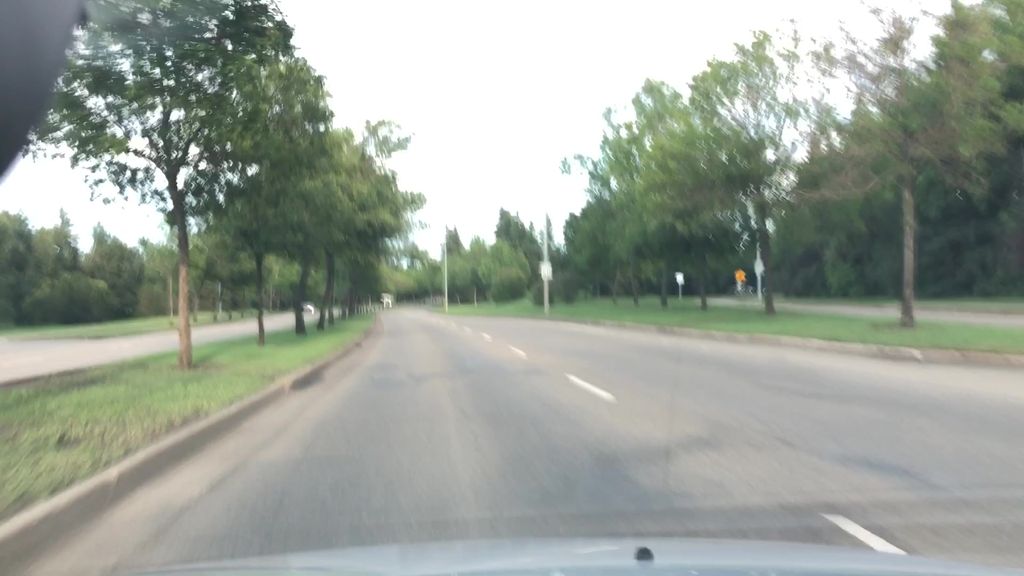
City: edmonton